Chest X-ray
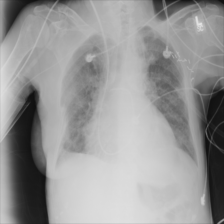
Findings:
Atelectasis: negative
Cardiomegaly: positive
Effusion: negative
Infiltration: positive
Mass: negative
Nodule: negative
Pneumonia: negative
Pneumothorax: negative
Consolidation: negative
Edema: negative
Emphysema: negative
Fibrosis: negative
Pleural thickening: negative
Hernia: negative